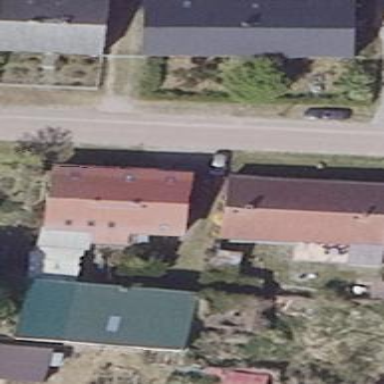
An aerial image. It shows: House with flat roof. The building has various parts.